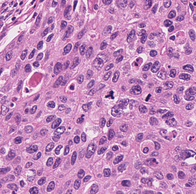
Tumor epithelial tissue: yes
Tumor-associated stroma tissue: no
Normal tissue: no